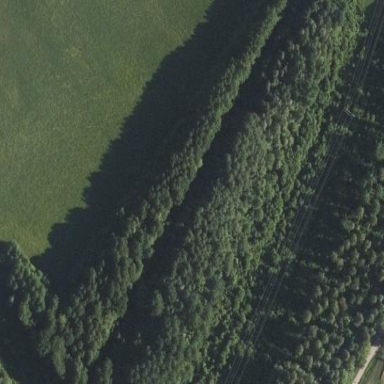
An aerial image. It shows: Forest area.